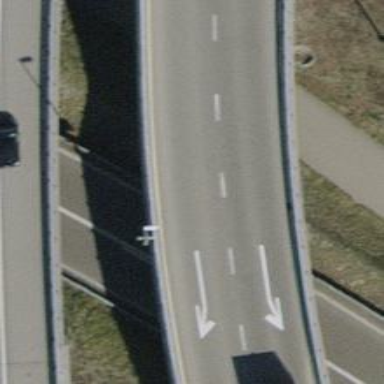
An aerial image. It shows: Man-made bridge.